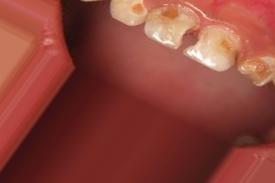
Condition: Caries